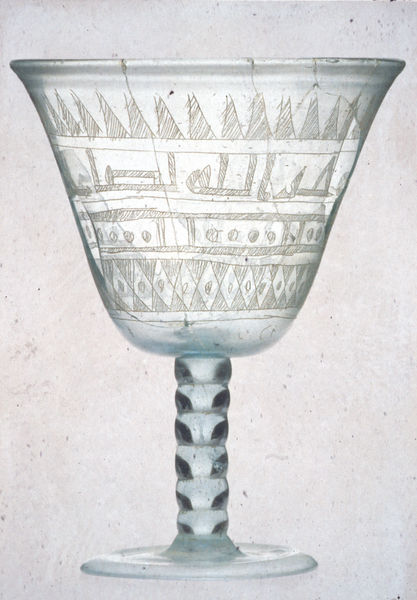
Titel: Kelch
Standort: New York
Institution: The Metropolitan Museum of Art
Schlagwörter: blau, fuß, schatten, wasser, weiß, dreieck, braun, glas, grau, hell, licht, zeichen, zeichnung, muster, ornament, trinken, schale, kelch, girlande, lippe, rund, vase, klar, schrift, risse, schattierung, linien, rand, ornamente, verzierung, stil, schriftzeichen, bemalt, foto, rechtecke, punkte, stiel, griff, becher, symetrie, gefäß, antike, eckig, motiv, gemalt, orient, orientalisch, groß, stengel, geriffelt, schraffur, punkt, kreise, bläulich, gebet, entwurf, gravur, verziert, geometrisch, raute, rauten, arabisch, kristall, antik, durchsichtig, ständer, pokal, bänder, ornamentik, dreiecke, muser, nodus, geometrie, arabien, islam, geschliffen, arabesk, zerbrochen, kuppa, scherben, zahn, riss, trinkgefäß, ritzen, archäologie, zahnschnitt, zahnfries, riesig, geklebt, umlaufend, hebräisch, bergkristall, sprünge, gebrochen, islamisch, naher osten, ritzung, persisch, ritzerei, geritzt, schliff, gesprungen, graviert, tringefäß, schnittglas, zusammengesetzt, rekonstruiert, diamant, amtike, durchleuchtet, klebestellen, persich, sägezahn, greichenland, bleikjristall, durchsichtrig, puknkte, glaskelch, kristallgefäß, geometrisches dekor, hellbau, eingeritz